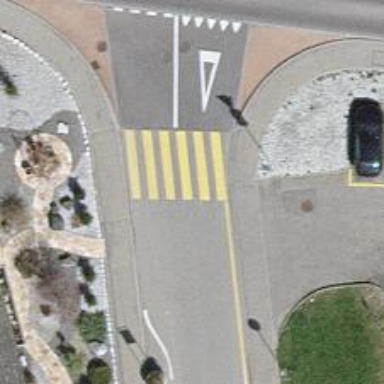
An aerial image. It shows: Uncontrolled zebra crossing on the road.